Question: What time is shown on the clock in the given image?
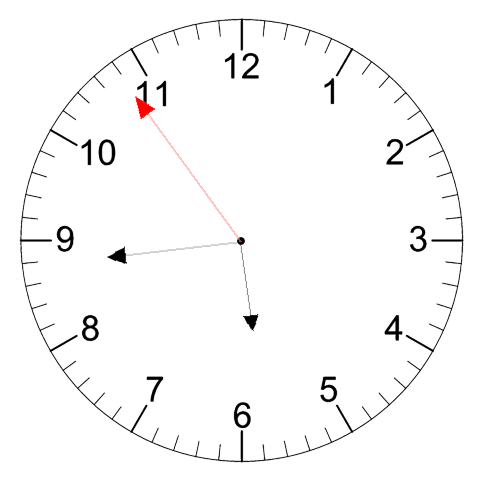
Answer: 05:43:54